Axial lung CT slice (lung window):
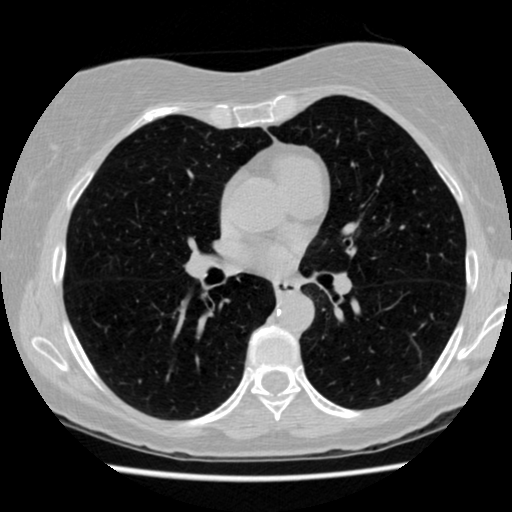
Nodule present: no